Interaction volume radius: 5 \u00c5
Interaction volume height: 25 \u00c5
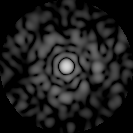
Disorder parameter: 0.8502